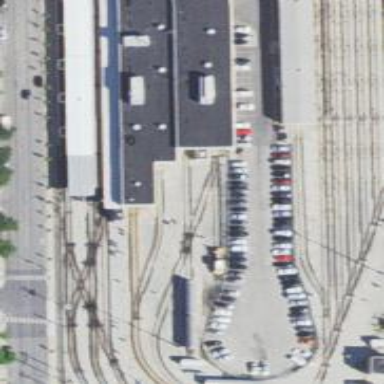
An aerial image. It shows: Building passage tunnel under electrified rail in service yard.